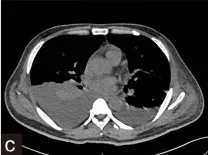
(C) Bilateral pleural effusion with atelectasis, particularly on the right side.
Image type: radiology (ct)